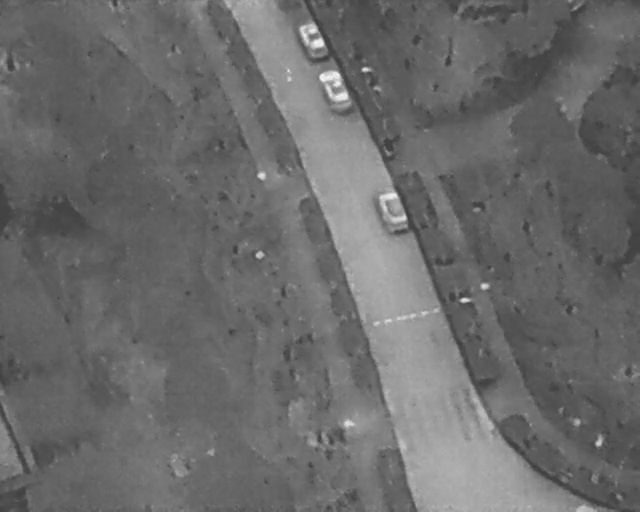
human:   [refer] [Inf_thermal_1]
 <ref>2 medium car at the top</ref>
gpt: <box>[[48, 15, 56, 19, 155], [45, 5, 52, 10, 158]]</box>

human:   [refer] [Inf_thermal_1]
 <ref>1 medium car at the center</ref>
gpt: <box>[[57, 38, 64, 43, 160]]</box>